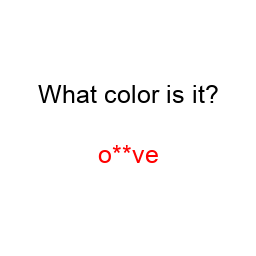
Color: red
Color name shown: olive
Background color: white
Question text color: black